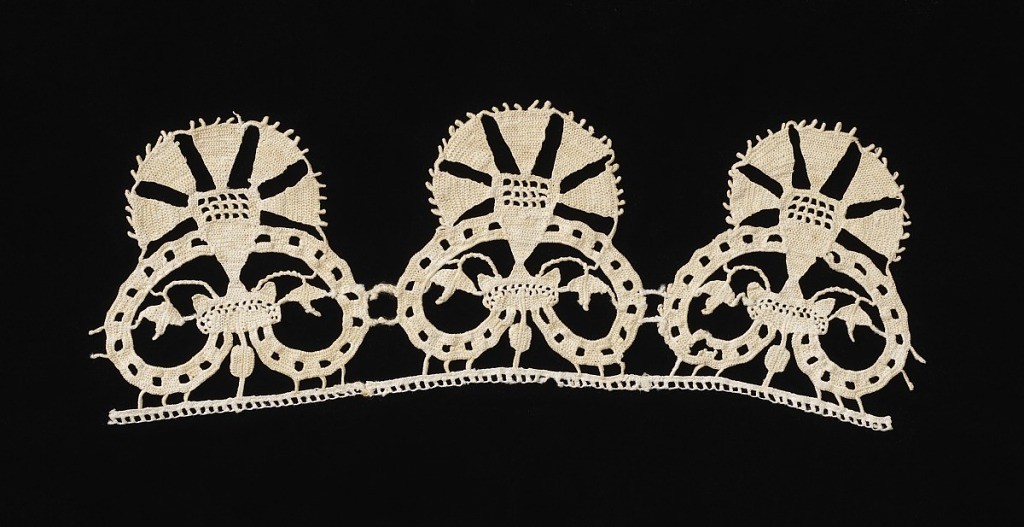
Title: Border
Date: late 16th–17th century
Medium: linen Technique: needle lace (punto in aria)
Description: Fragment of a border with flowerheads, probably carnations, supported by scrolling forms.